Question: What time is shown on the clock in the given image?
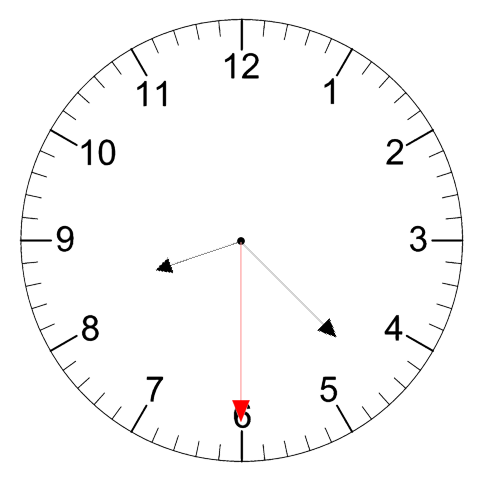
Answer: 08:22:30